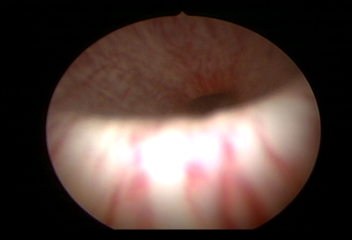
Modality: WLC
Class: Normal mucosa
Bladder cancer association: No